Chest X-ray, PA view. Patient: 26 years old, sex M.
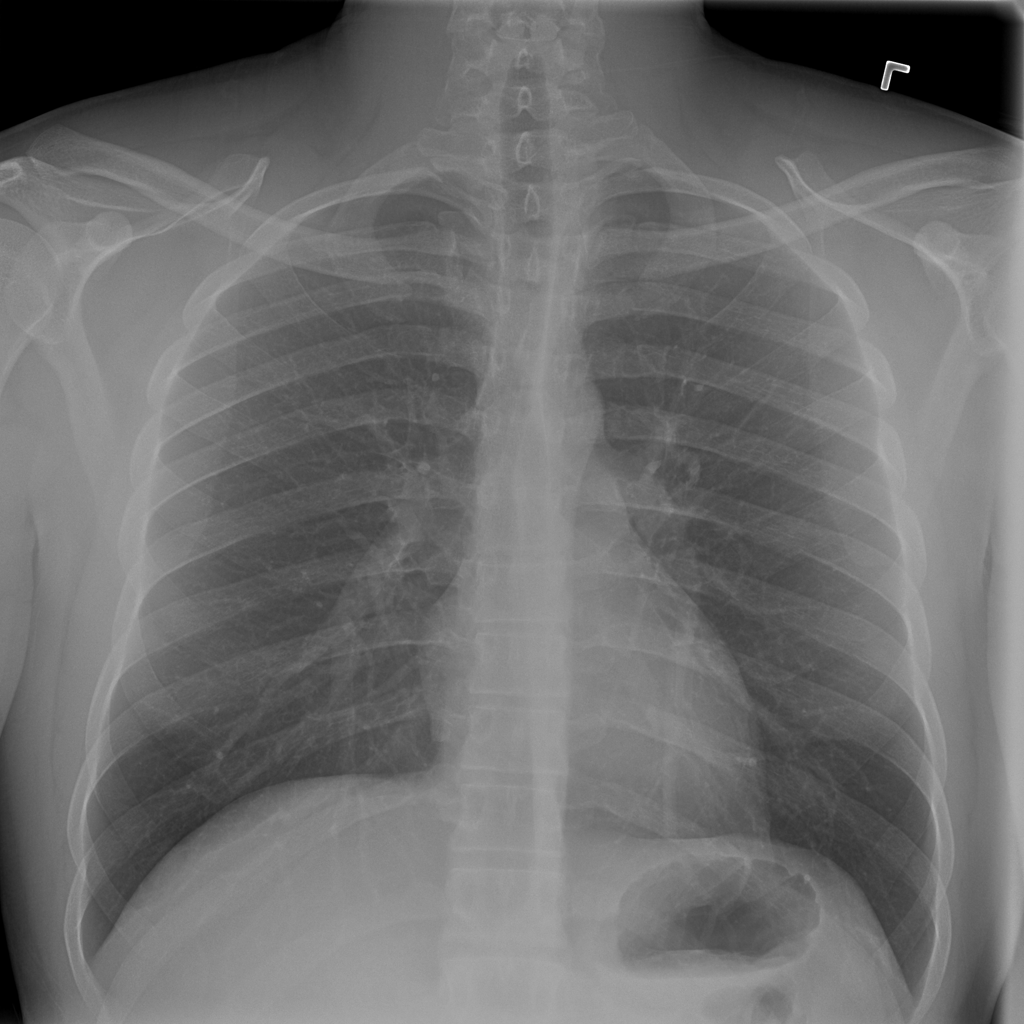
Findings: No Finding